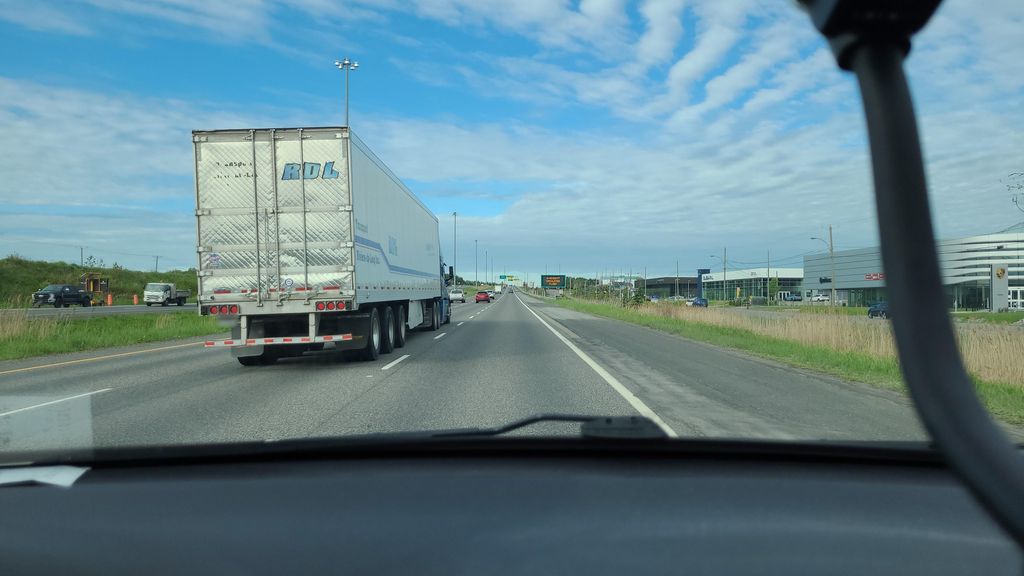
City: quebec_city